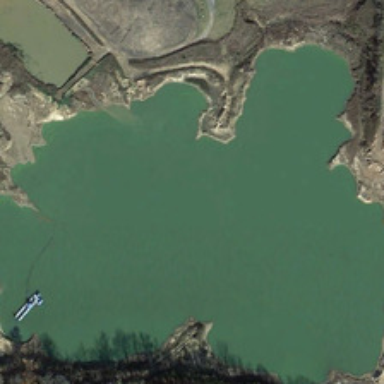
Some green trees and bareland are around an irregular pond .